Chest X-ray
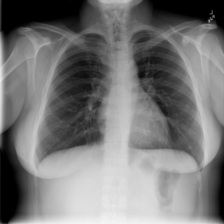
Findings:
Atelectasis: negative
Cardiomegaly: negative
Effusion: negative
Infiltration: negative
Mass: negative
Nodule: negative
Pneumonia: negative
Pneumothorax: negative
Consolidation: negative
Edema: negative
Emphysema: negative
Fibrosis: negative
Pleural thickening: negative
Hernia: negative